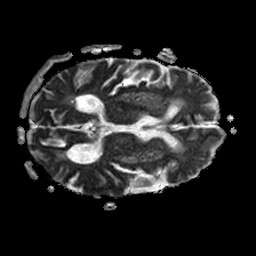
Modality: ADC
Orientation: axial
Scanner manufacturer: philips
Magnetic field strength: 1.5 T
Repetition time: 3.394 s
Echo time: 0.06899 s